Question: I want to mention tag users/pages(i.e like tagging using @ symbol normaly in facebook) in my feed. I have tried the following Graph API,
'''
https://graph.facebook.com/v2.4/feed
'''
with following parameter,
'''
message = "My message @[<user_id>:1:<username>]"
'''
I tried this from graph API explorer, feed is getting posted but the people/page which am tagging is not working, It is not coming as a link it is coming as a plain text.
I want to post a feed like shown in the image i attached, how can I achieve it need help,

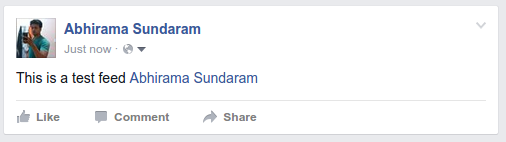
Answer: Please have a look at the documentation. You should use the Taggable Friends API:
- <URL>
You should fill the 'tags' parameter of your post.